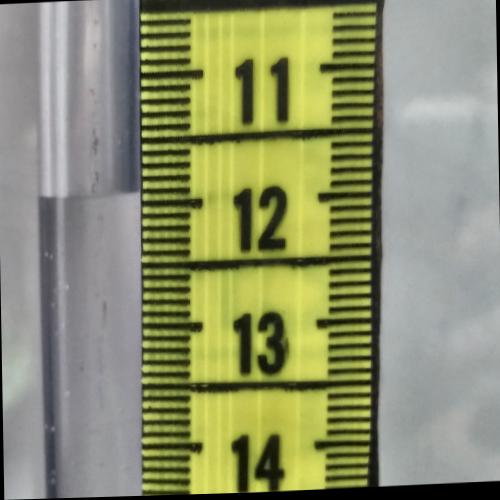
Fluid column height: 11.9 cm